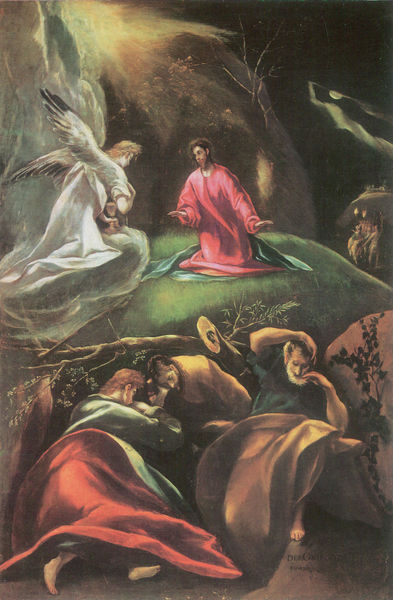
Titel: Christus am Ölberg
Künstler: El Greco
Standort: Andújar (Jaén)
Institution: Kirche Santa Maria
Schlagwörter: baum, berg, blätter, dunkel, felsen, flügel, gemälde, himmel, laub, mann, schatten, schlaf, weiß, wolken, bäume, frauen, gelb, grün, landschaft, menschen, ocker, sitzen, stadt, äste, braun, frau, hell, hut, kleid, licht, männer, nacht, schwarz, gras, park, rasen, rot, tuch, wiese, wolke, malerei, faru, stein, trauer, hände, ast, baumstamm, feld, horizont, hügel, zweige, sonne, gewand, haare, kelch, mantel, decke, pflanze, pflanzen, rosa, bauern, fliegen, engel, garten, ranken, füße, schlafen, schlafend, schlafende, düster, berge, fels, angst, finster, ölfarbe, mond, lichtstrahl, religion, strahlen, traum, knien, offenbarung, schein, efeu, christus, jesus, jesus christus, kniend, müde, knieen, erscheinung, heiliger, versteck, heilige, müdigkeit, erleuchtung, jünger, hirten, erzengel, el greco, petrus, sakral, auferstehung, rettung, erlösung, vollmond, michael, geist, roit, decken, gas, christ, apostel, tuich, verkündung, ölberg, ölbaum, verrat, flüge, greco, verr, gezemani, farbe an sich kontrast, gügel, gezehmane, schlafende menschen, +schlaf, jesus auf dem öl berg, offenbarun